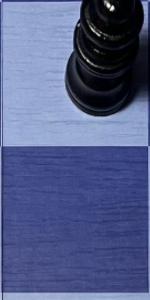
Label: Empty